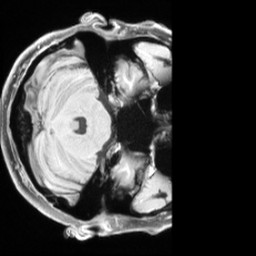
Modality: T1w
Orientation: axial